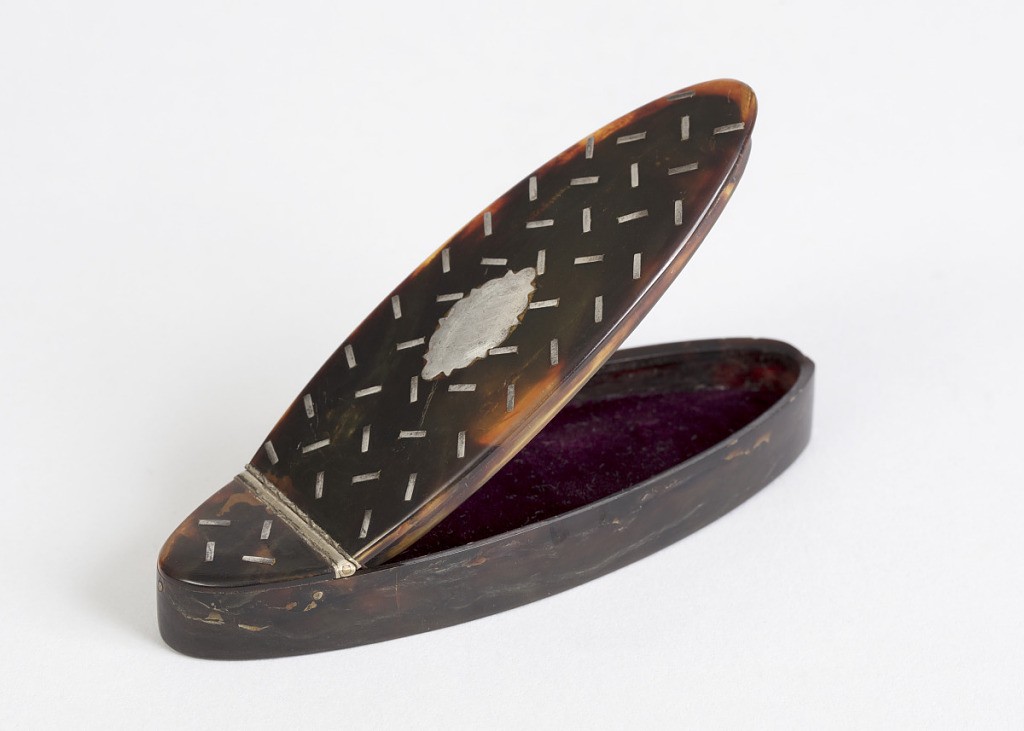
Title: Box
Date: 19th century
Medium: Shaped tortoiseshell with silver inlay
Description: Small, thin, elliptical-shaped tortoiseshell box, top lid split by metal hinge towards one end, allowing box to open. Top detailed with pattern of short diagonal lines